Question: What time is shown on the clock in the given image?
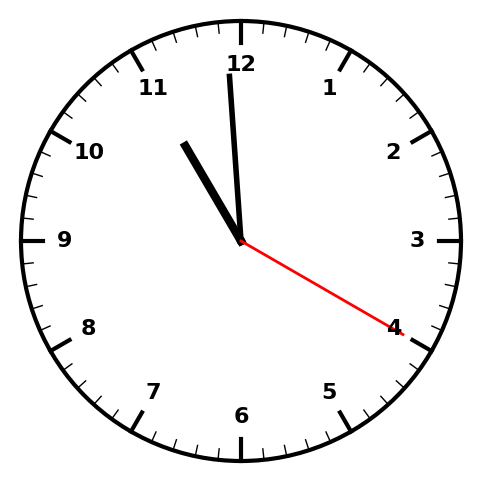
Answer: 10:59:20